【题型】证明题　【知识点】函数　【难度】medium
微积分的创立是数学发展中的里程碑，它的发展和广泛应用开创了向近代数学过渡的新时期，为研究变量和函数提供了重要的方法和手段。对于函数$f(x)=\frac{1}{x}(x>0)$，$f(x)$在区间$[a,b]$上的图像连续不断，从几何上看，定积分$\int_{a}^{b}\frac{1}{x}dx$便是由直线$x=a$，$x=b$，$y=0$和曲线$y=\frac{1}{x}$所围成的区域（称为曲边梯形$ABQP$）的面积，根据微积分基本定理可得$\int_{a}^{b}\frac{1}{x}dx=\ln b-\ln a$，因为曲边梯形$ABQP$的面积小于梯形$ABQP$的面积，即$S_{\text{曲边梯形}ABQP}<S_{\text{梯形}ABQP}$，代入数据，进一步可以推导出不等式：$\frac{a-b}{\ln a-\ln b}>\frac{2}{\frac{1}{a}+\frac{1}{b}}$。

(1) 请仿照这种根据面积关系证明不等式的方法，证明：$\frac{a-b}{\ln a-\ln b}<\frac{a+b}{2}$；

(2) 已知函数$f(x)=ax^2+bx+x\ln x$，其中$a,b\in\mathbb{R}$。

(i) 证明：对任意两个不相等的正数$x_1,x_2$，曲线$y=f(x)$在$(x_1,f(x_1))$和$(x_2,f(x_2))$处的切线均不重合；

(ii) 当$b=-1$时，若不等式$f(x)\ge 2\sin(x-1)$恒成立，求实数$a$的取值范围。

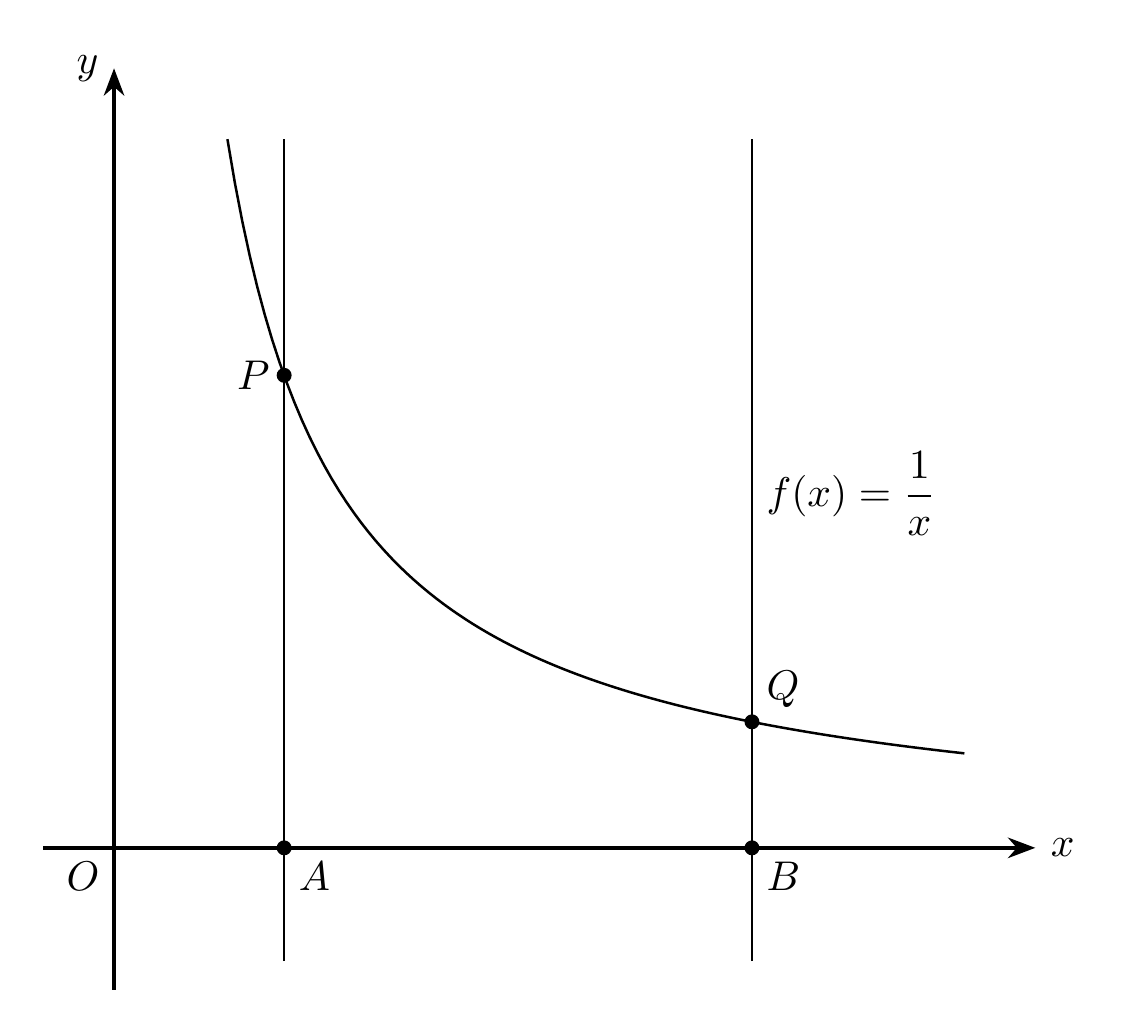
【解答】
\textbf{【答案】}
(1) 证明详见解析；
(2) (i) 证明详见解答；(ii) $[1,+\infty)$。

\textbf{【分析】}
(1) 在曲线$y=\frac{1}{x}$取一点$M\left(\frac{a+b}{2},\frac{2}{a+b}\right)$，过点$M\left(\frac{a+b}{2},\frac{2}{a+b}\right)$作$f(x)$的切线分别交$AP$，$BQ$于$M_1,M_2$，由$S_{\text{曲边梯形}ABQP}>S_{\text{梯形}AM_2M_1B}$，即可得出答案。

(2) (i) 由题意可得$f'(x)=2ax+bx+b+1$，不妨设$0<x_1<x_2$，写出曲线$y=f(x)$在$(x_1,f(x_1))$，$(x_2,f(x_2))$处的切线$l_1,l_2$的方程，假设$l_1$与$l_2$重合，推出与题意矛盾，即可得出答案。

(ii) 当$b=-1$时，不等式$f(x)\ge 2\sin(x-1)$恒成立，即$h(x)=ax^2-x+x\ln x-2\sin(x-1)\ge 0$在$(0,+\infty)$上恒成立，又$h(1)=0$，得$a\ge 1$，下证：当$a\ge 1$时，$h(x)\ge 0$恒成立，即可得出答案。

\textbf{【解答】}
解：(1) 证明：在曲线$y=\frac{1}{x}$取一点$M\left(\frac{a+b}{2},\frac{2}{a+b}\right)$，
过点$M\left(\frac{a+b}{2},\frac{2}{a+b}\right)$作$f(x)$的切线分别交$AP$，$BQ$于$M_1,M_2$，
因为$S_{\text{曲边梯形}ABQP}>S_{\text{梯形}AM_2M_1B}$，
所以$\ln b-\ln a>\frac{1}{2}\left(|AM_1|+|BM_2|\right)\cdot|AB|=\frac{1}{2}\cdot 2\cdot(b-a)$，
即$\frac{a-b}{\ln a-\ln b}<\frac{a+b}{2}$。

(2) (i) 证明：由题意可得$f'(x)=2ax+bx+b+1$，
不妨设$0<x_1<x_2$，曲线$y=f(x)$在$(x_1,f(x_1))$处的切线$l_1$方程：
$y-f(x_1)=f'(x_1)(x-x_1)$，即$y=f'(x_1)x+f(x_1)-x_1f'(x_1)$，
同理曲线$y=f(x)$在$(x_2,f(x_2))$处的切线$l_2$的方程：$y=f'(x_2)x+f(x_2)-x_2f'(x_2)$。
假设$l_1$与$l_2$重合，则$\begin{cases}f'(x_1)=f'(x_2)\\f(x_1)-x_1f'(x_1)=f(x_2)-x_2f'(x_2)\end{cases}$，
代入化简得$\begin{cases}\ln x_2-\ln x_1+2a(x_2-x_1)=0\\a(x_2+x_1)=-1(a<0)\end{cases}$，
两式消去$a$得$\ln x_2-\ln x_1-\frac{2x_2-2x_1}{x_1+x_2}=0$，得$\frac{x_2-x_1}{\ln x_2-\ln x_1}=\frac{x_1+x_2}{2}$。
由(1)的结论可知$\frac{x_2-x_1}{\ln x_2-\ln x_1}<\frac{x_1+x_2}{2}$，与上式矛盾，
即对任意实数$a,b$及任意不相等的正数$x_1,x_2$，$l_1$与$l_2$均不重合。

(ii) 当$b=-1$时，不等式$f(x)\ge 2\sin(x-1)$恒成立，
所以$h(x)=ax^2-x+x\ln x-2\sin(x-1)\ge 0$在$(0,+\infty)$上恒成立，
所以$h(1)=0$，得$a\ge 1$，
下证：当$a\ge 1$时，$h(x)\ge 0$恒成立，
因为$a\ge 1$，
所以$h(x)\ge x^2-x+x\ln x-2\sin(x-1)$，
设$H(x)=x^2-x+x\ln x-2\sin(x-1)$，$H'(x)=2x+\ln x-2\cos(x-1)$，
法(i)，$H''(x)=2+\frac{1}{x}+2\sin(x-1)>0$恒成立，
所以$H'(x)$在$(0,+\infty)$为单调递增，
而$H'(1)=0$，
所以$H'(x)$在$(0,1)$，$H'(x)<0$，在$(1,+\infty)$，$H'(x)>0$，
即$H(x)$在$x\in(0,1)$上单调递减，在$(1,+\infty)$上单调递增，
所以$H(x)>H(1)=0$成立，
综上所述，实数$a$的取值范围为$[1,+\infty)$。

法(ii) ①当$x\in[1,+\infty)$时，由$2x\ge 2$，$\ln x\ge 0$，$-2\cos(x-1)\ge -2$知$H'(x)\ge 0$恒成立，
即$H(x)$在$[1,+\infty)$上为增函数，
所以$H(x)\ge H(1)=0$成立，

②当$x\in(0,1)$时，设$G(x)=2x+\ln x-2\cos(x-1)$，
$G'(x)=2+\frac{1}{x}+2\sin(x-1)$，
由$2\sin(x-1)\ge -2$，$\frac{1}{x}>0$知$G'(x)\ge 0$恒成立，
即$G(x)=H'(x)$在$(0,1)$为增函数，
所以$H'(x)<H'(1)=0$，即$H(x)$在$(0,1)$为减函数，
所以$H(x)>H(1)=0$成立，

综上所述，实数$a$的取值范围为$[1,+\infty)$。